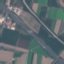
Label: Highway